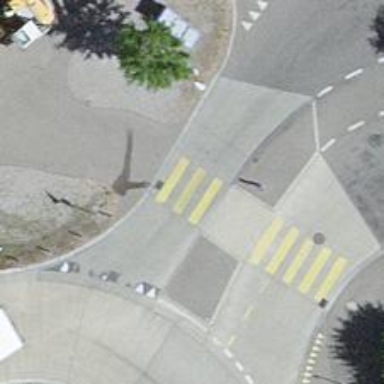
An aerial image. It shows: Zebra crossing on the road.